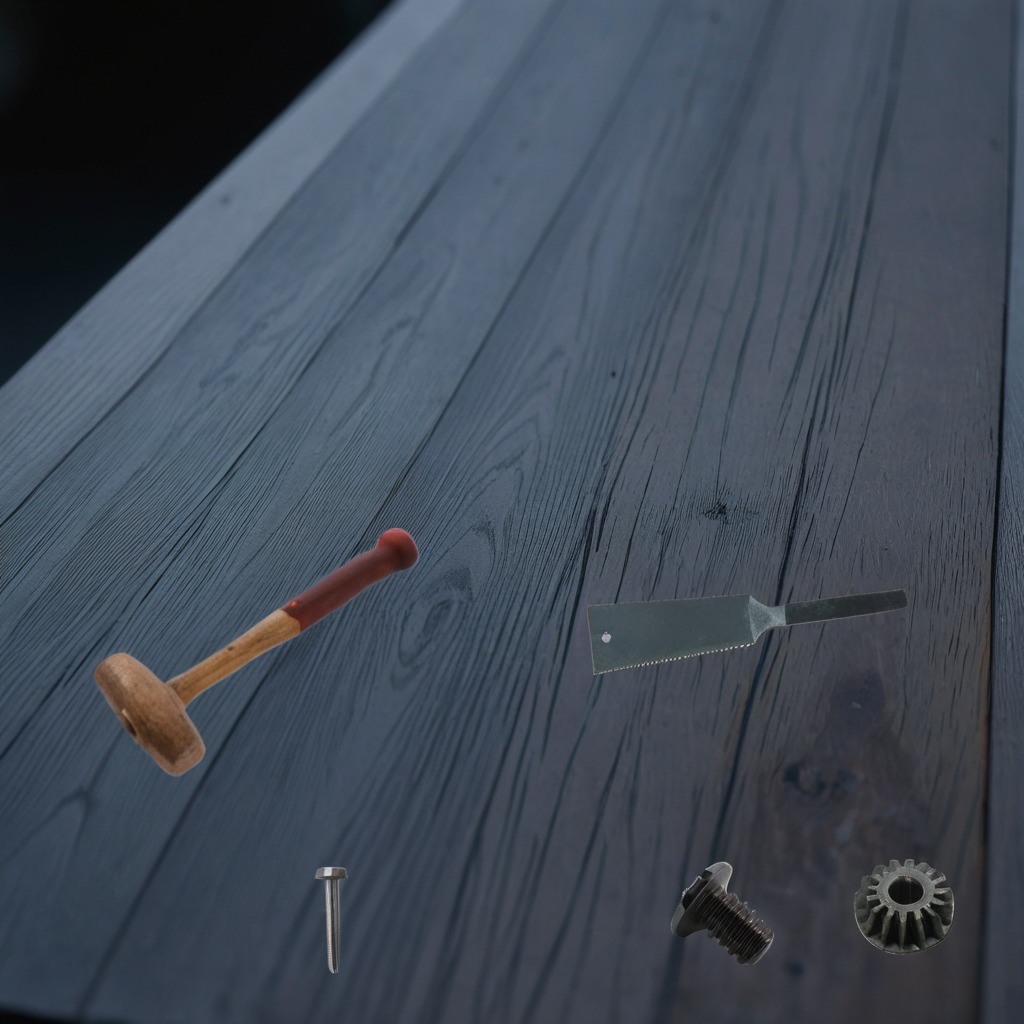
A steel gear with teeth, a hammer, an iron nail, a metal machine screw, and a handheld metal saw are lying on the table.